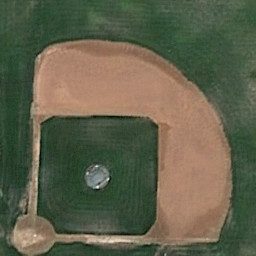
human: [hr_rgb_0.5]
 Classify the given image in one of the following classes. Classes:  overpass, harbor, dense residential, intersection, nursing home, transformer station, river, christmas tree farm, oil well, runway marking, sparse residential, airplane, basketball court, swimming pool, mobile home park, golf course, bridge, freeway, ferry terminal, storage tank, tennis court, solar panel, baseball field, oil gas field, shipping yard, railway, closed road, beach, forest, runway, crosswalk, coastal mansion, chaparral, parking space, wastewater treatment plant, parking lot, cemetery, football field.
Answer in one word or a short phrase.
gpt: baseball field